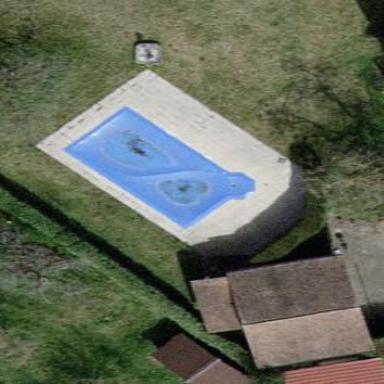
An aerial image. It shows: Swimming pool located in leisure land.